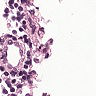
Metastatic tissue present: no